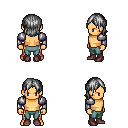
a pixel art fantasy rpg character, male body template, human, tanned skin, steel arm armor, teal pants, gray long bangs hairstyle, maroon shoes, four views (front, back, left, right), 2x2 character sprite sheet, small pixel art, hard edges, no anti-aliasing